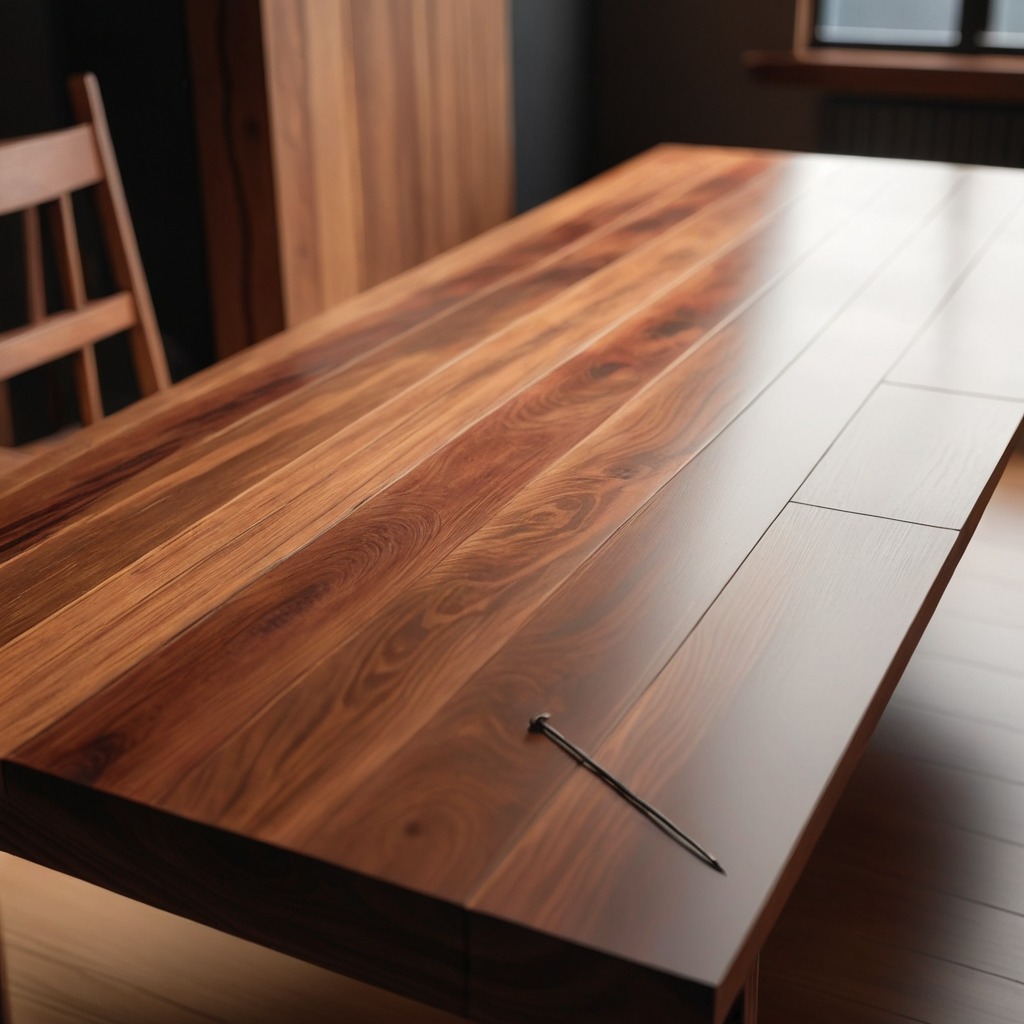
A nail is lying on a wooden table in a carpentry studio.